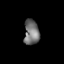
Tissue: lung
Cell type: T cells
Senescence score: 0.2285
Nuclear area (px): 370
Mean DAPI intensity: 115.038